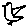
Label: bird